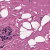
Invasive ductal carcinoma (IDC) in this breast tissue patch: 0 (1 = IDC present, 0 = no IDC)